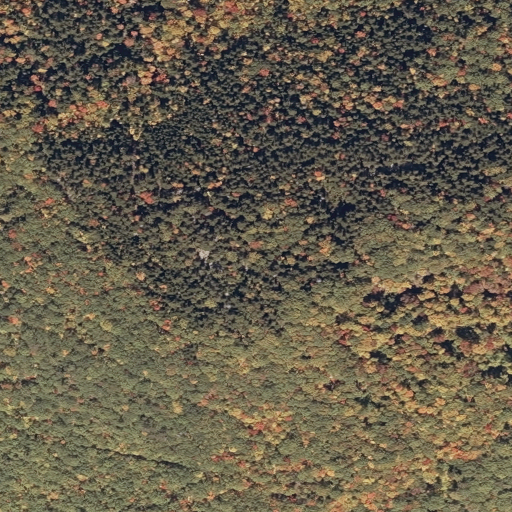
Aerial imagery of mountain in Maine named Lovejoy Mountain containing deciduous forest, evergreen forest, and mixed forest